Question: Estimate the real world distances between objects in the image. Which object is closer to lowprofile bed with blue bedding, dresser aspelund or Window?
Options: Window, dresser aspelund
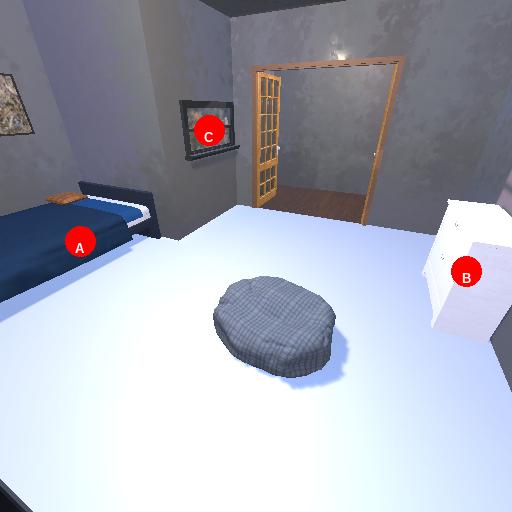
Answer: Window